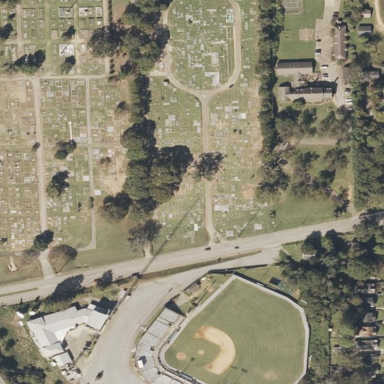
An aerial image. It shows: Cemetery.